Field crop: maize
Growth stage: 2
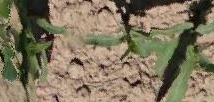
Species: maize